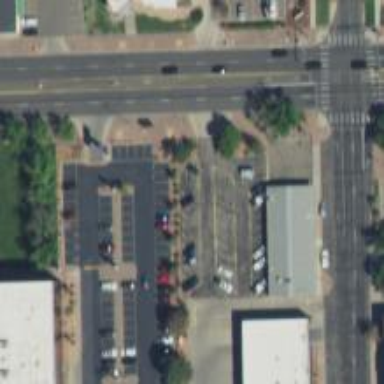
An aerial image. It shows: Parking space is available.